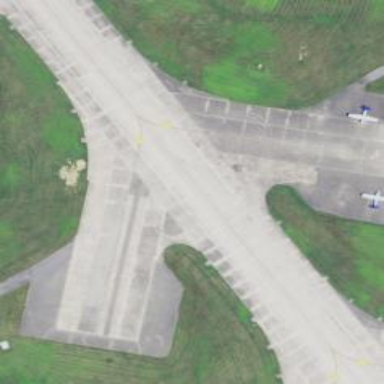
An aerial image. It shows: View of taxiway at the airport.